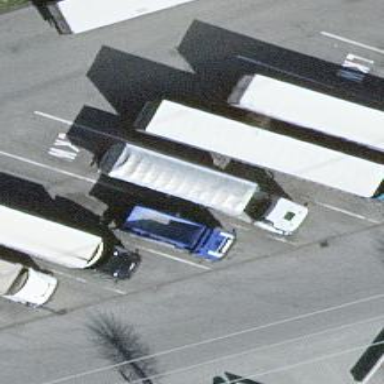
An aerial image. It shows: Asphalt surface parking area designed for heavy goods vehicles.